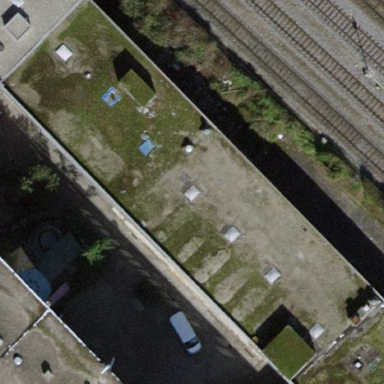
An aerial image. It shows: Train station building.